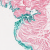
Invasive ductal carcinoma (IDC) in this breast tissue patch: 0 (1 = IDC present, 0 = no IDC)